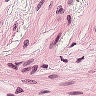
Metastatic tissue present: no